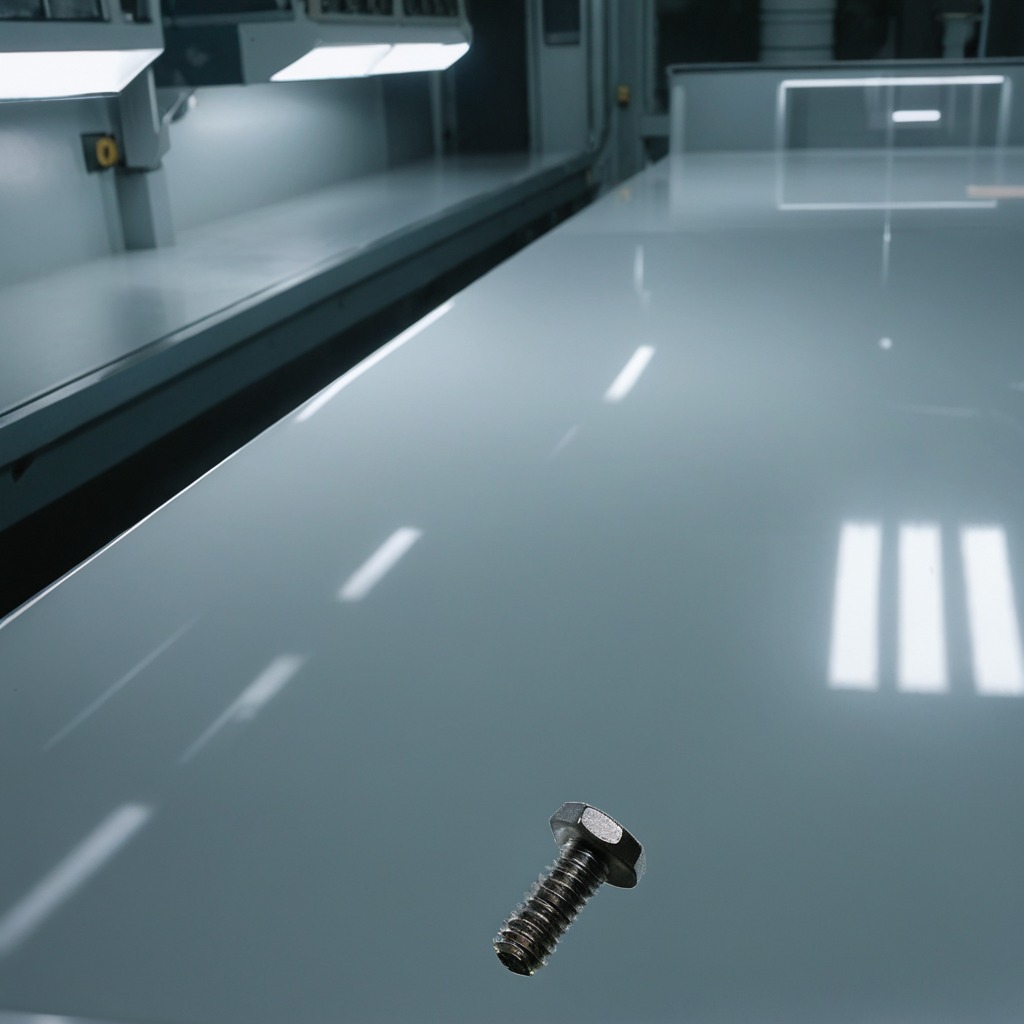
A metal screw is lying on a high-gloss table in a ship maintenance bay industrial lighting.